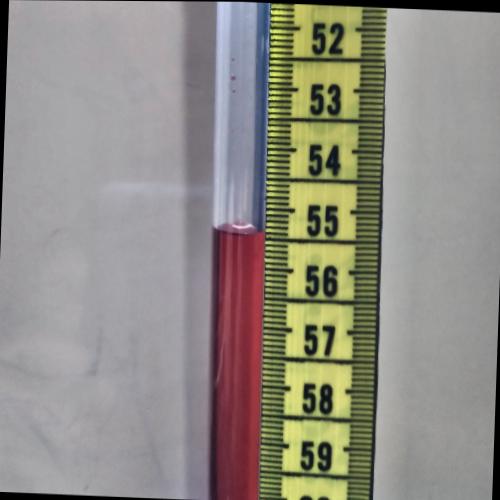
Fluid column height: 55.4 cm